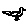
Label: bird